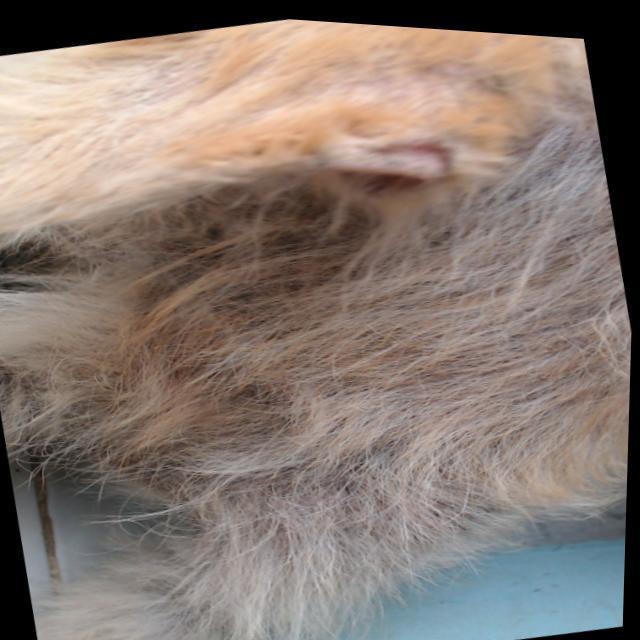
Canine demodicosis (Demodex mange) — caused by Demodex canis mites. Presents with alopecia, follicular papules, pustules, and comedones. Often localized on face and forelimbs.